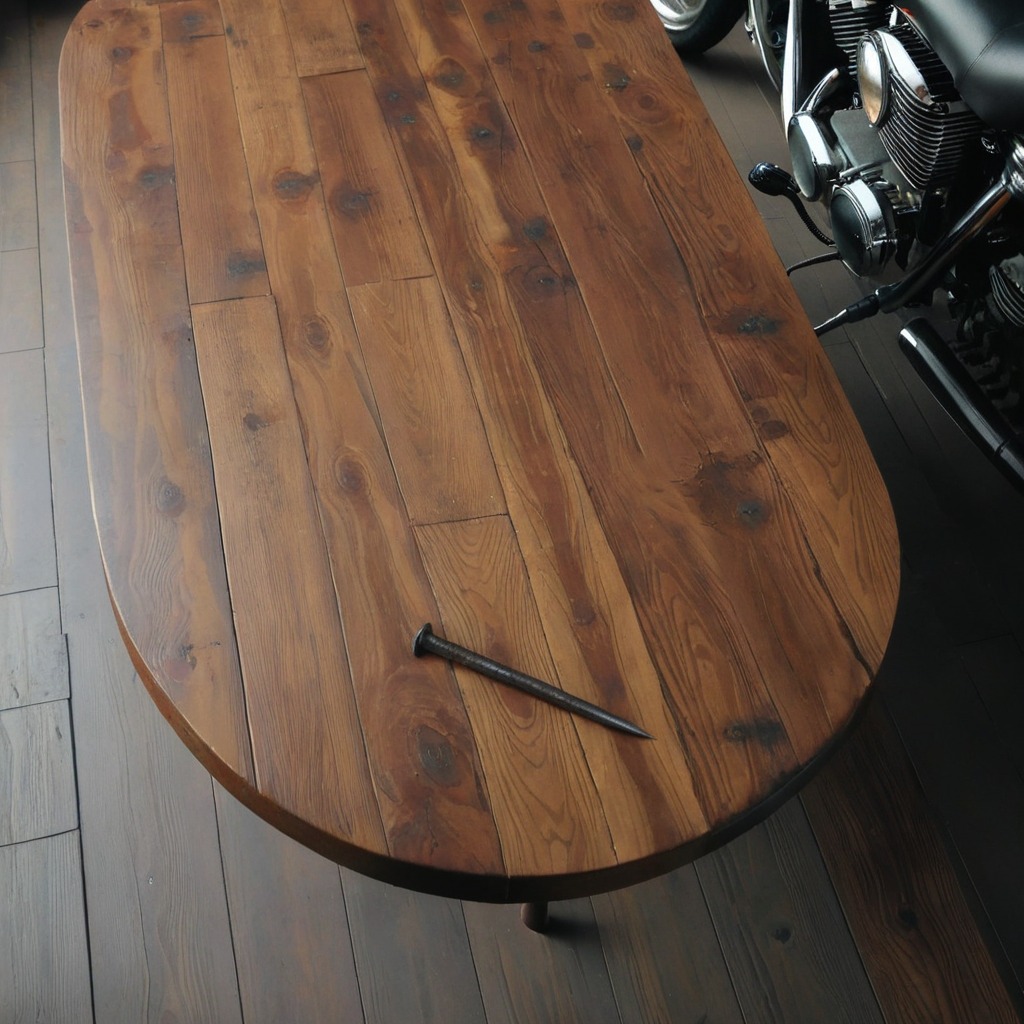
A nail is lying on the wooden table in the vintage motorcycle garage.